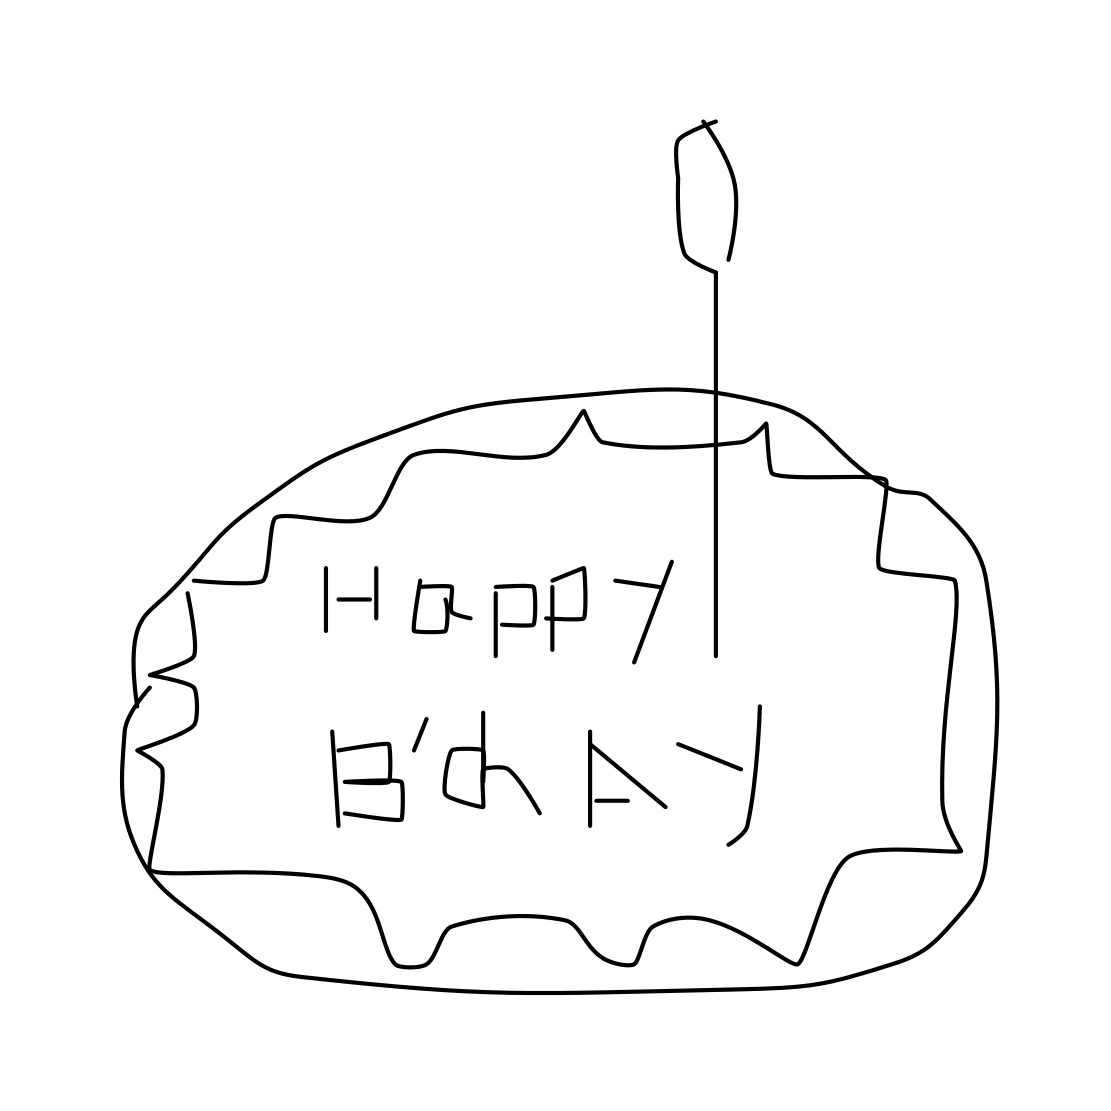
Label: cake